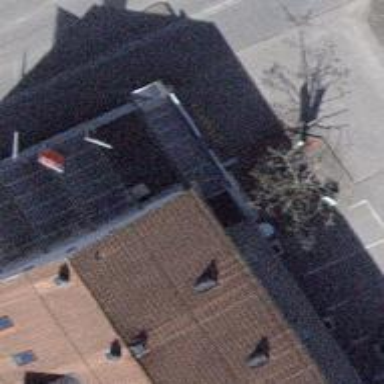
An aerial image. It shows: Post office.